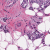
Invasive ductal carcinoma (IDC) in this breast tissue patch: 1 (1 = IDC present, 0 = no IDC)